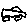
Label: car